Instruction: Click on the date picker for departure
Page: home
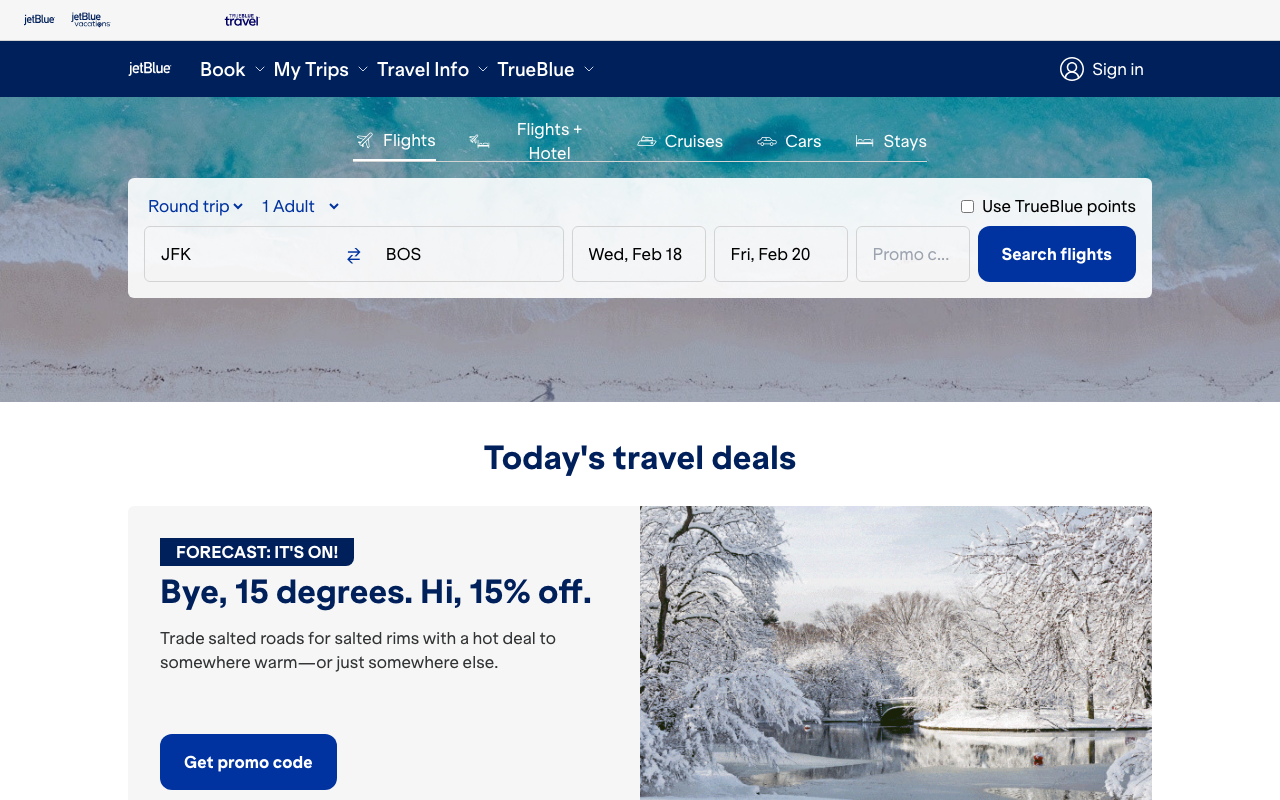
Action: click